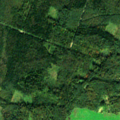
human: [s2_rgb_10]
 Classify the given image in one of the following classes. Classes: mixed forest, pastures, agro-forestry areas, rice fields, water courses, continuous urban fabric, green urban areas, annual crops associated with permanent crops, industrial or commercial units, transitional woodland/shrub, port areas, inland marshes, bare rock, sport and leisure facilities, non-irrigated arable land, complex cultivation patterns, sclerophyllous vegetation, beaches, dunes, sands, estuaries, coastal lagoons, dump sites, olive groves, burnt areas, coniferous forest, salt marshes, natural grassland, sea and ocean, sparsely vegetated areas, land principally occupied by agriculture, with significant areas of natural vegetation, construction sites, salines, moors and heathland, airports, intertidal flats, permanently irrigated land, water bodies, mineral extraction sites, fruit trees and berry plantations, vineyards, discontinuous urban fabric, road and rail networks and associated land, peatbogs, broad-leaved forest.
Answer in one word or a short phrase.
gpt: non-irrigated arable land, land principally occupied by agriculture, with significant areas of natural vegetation, broad-leaved forest, coniferous forest, mixed forest, transitional woodland/shrub